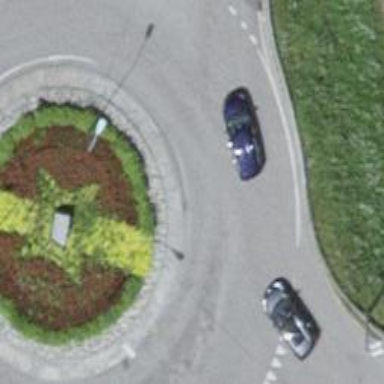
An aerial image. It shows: Roundabout on primary highway.